Question: I tried to search some articles on the google but they mentioned to variation products and I don't know what they are. I'm only want to add product to cart with product attribute (or multi attribute) and quantity. I tried this url '<?php echo home_url('/cart/?add-to-cart='.$product->id.'&attribute_mau-sac=#425f70'); ?>' for "a" element but attribute_mau-sac doesn't add to cart width product. My products are simple products. Please help me!

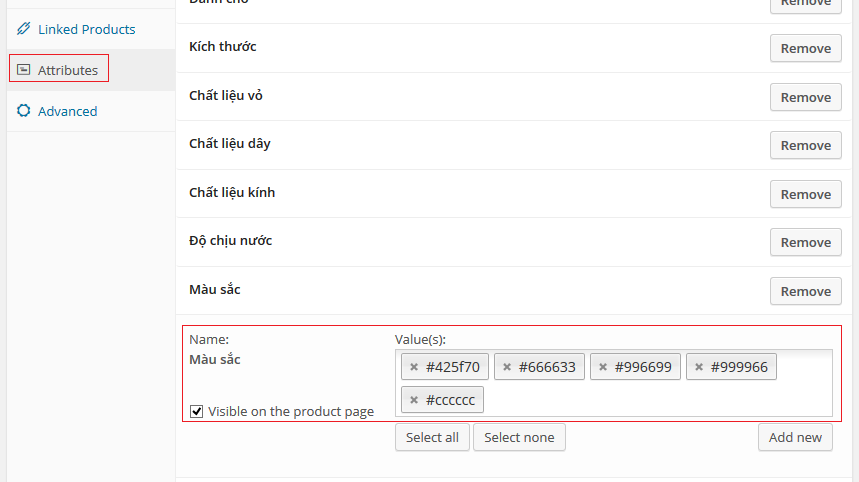
Answer: See my writeup <URL> on how variations work.
First off, you want to select "Variable Product" from the "Product Data" dropdown. Simple product is the default output.

From there, you need to go to the attributes menu. This allows you to have both global attributes than be applied to a product (set in the Products > Attributes menu on the left admin sidebar if you want to set globals) or on a per-product basis. You can see I've added one for pant pattern. If you want to give the customer the option of selecting it and it appearing as part of their selection in their order, make sure "Used for variations" is checked.

Once checked, make sure you click the "Save attributes" button. Then you can go to the Variations tab.

You can see now that I've added variations. This is done by choosing an option (see highlighted area in red), in this case the pant pattern. I did this because the pants affect the price. If they didn't I could have had it set to "Any Pant Type..." You just need to make sure you have at least one (even if it is "Any" across the board). You can bulk edit the fields available with the "Choose a field to bulk edit..." dropdown. You will need at least one variation to set the Price and shipping (even if it doesn't matter what variations the customer chooses).
On the front-end, you will see that no "Add to cart" appears without selecting attributes and the variation.

When you make your value selection, the price and "Add to cart" buttons appear.

When the attribute for pant type is changed the price adjusts accordingly as well.